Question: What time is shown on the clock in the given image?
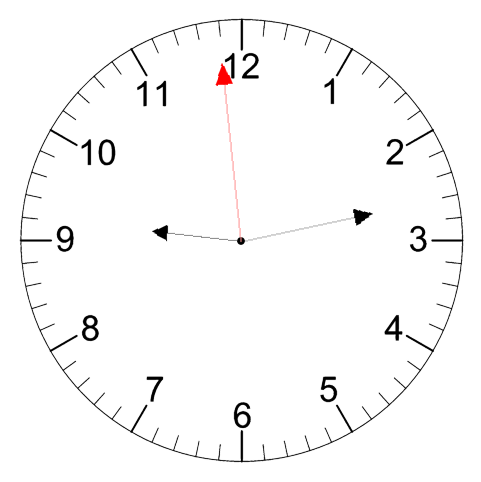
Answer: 09:12:59